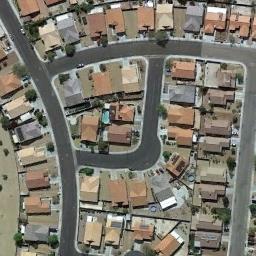
Label: residential